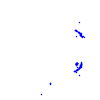
Particle: pion